Question: I found an example online of how to create a business card listview item using the ObjectListView. It demonstrates using a custom renderer to manually draw each Tile within the control.
The sample involves creating buffered graphics and manually drawing each item. I have this working, however, I am finding that all text I draw on the tile is looking pixelated (no matter what settings I use), especially if I draw small text. For example, using a default system font on a normal form looks fine, but in my renderer it looks jagered.
The code looks like this:
'''
Imports BrightIdeasSoftware
Imports System.Drawing.Drawing2D
Imports System.IO
Public Class StoreListRenderer
Inherits AbstractRenderer
Public Overrides Function RenderItem(e As DrawListViewItemEventArgs, g As Graphics, itemBounds As Rectangle, rowObject As Object) As Boolean
' If we're in any other view than Tile, return false to say that we haven't done
' the rendereing and the default process should do it's stuff
Dim olv As ObjectListView = TryCast(e.Item.ListView, ObjectListView)
If olv Is Nothing OrElse olv.View <> View.Tile Then
Return False
End If
' Use buffered graphics to kill flickers
Dim buffered As BufferedGraphics = BufferedGraphicsManager.Current.Allocate(g, itemBounds)
g = buffered.Graphics
g.Clear(olv.BackColor)
g.SmoothingMode = ObjectListView.SmoothingMode
g.TextRenderingHint = ObjectListView.TextRenderingHint
If e.Item.Selected Then
Me.BorderPen = Pens.White
Me.HeaderBackBrush = New SolidBrush(olv.HighlightBackgroundColorOrDefault)
Else
Me.BorderPen = New Pen(Color.FromArgb(&H33, &H33, &H33))
Me.HeaderBackBrush = New SolidBrush(Color.FromArgb(&H33, &H33, &H33))
End If
DrawStoreCard(g, itemBounds, rowObject, olv, DirectCast(e.Item, OLVListItem))
' Finally render the buffered graphics
buffered.Render()
buffered.Dispose()
' Return true to say that we've handled the drawing
Return True
End Function
Friend BorderPen As New Pen(Color.FromArgb(&H33, &H33, &H33))
Friend TextBrush As Brush = New SolidBrush(Color.FromArgb(&H22, &H22, &H22))
Friend HeaderTextBrush As Brush = Brushes.AliceBlue
Friend HeaderBackBrush As Brush = New SolidBrush(Color.FromArgb(&H33, &H33, &H33))
Friend BackBrush As Brush = Brushes.LemonChiffon
Friend BackgroundBrush As Brush = New SolidBrush(Color.FromArgb(38, 38, 38))
Public Sub DrawStoreCard(g As Graphics, itemBounds As Rectangle, rowObject As Object, olv As ObjectListView, item As OLVListItem)
Try
Dim _store As StoreObject = TryCast(rowObject, StoreObject)
' Allow a border around the card
itemBounds.Inflate(-5, -5)
g.FillRectangle(BackgroundBrush, itemBounds)
Dim ColouredPanelRect As Rectangle = New Rectangle(itemBounds.Left + 7, itemBounds.Top + 7, 70, 70)
g.FillRectangle(Brushes.IndianRed, ColouredPanelRect)
Dim fmt As New StringFormat()
fmt.Alignment = StringAlignment.Center
fmt.LineAlignment = StringAlignment.Center
For i As Integer = 0 To olv.Columns.Count - 1
Dim column As OLVColumn = olv.GetColumn(i)
If column.IsTileViewColumn Then
'Draw Store Number
Using font As New Font(fontMgr("Mentone Lig"), 36, FontStyle.Regular, GraphicsUnit.Pixel)
g.TextRenderingHint = Drawing.Text.TextRenderingHint.AntiAliasGridFit
g.SmoothingMode = Drawing2D.SmoothingMode.AntiAlias
g.DrawString(_store.StoreID, font, BackgroundBrush, ColouredPanelRect, fmt)
End Using
'Draw Store Name
Using string_format As New StringFormat()
string_format.Alignment = StringAlignment.Center
string_format.LineAlignment = StringAlignment.Near
g.SmoothingMode = Drawing2D.SmoothingMode.AntiAlias
g.TextRenderingHint = Drawing.Text.TextRenderingHint.AntiAliasGridFit
g.DrawString(_store.StoreName.ToUpper, New Font("Segoe UI", 9, FontStyle.Regular), Brushes.White, itemBounds, string_format)
End Using
...
'''
I have tried playing around AntiAlias and ClearType but both have the same affect.
Here are my results below with using the same font at the same size:

The text at the top represents a normal label placed on a form. The text at the bottom is text drawn on to a listview item (in Tile mode) using the code above. You can easily identify the difference and see that it is not as smooth. Also the larger I make the text the more unsmooth it gets. I have tried playing around with all the settings and currently have it set to:
'''
g.TextRenderingHint = Drawing.Text.TextRenderingHint.ClearTypeGridFit
g.SmoothingMode = Drawing2D.SmoothingMode.AntiAlias
g.CompositingQuality = Drawing2D.CompositingQuality.HighQuality
g.PixelOffsetMode = PixelOffsetMode.HighQuality
'''
Thanks
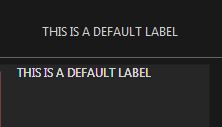
Answer: Okay, I ended up working this out by going through the example again.
The problem was that I was dropping the scaling element from my code which seemed to be causing the pixilation of the text.
By adding the following code back in, it has corrected the smoothness of the text:
'''
Dim size As SizeF = g.MeasureString(txt, font, CInt(itemBounds.Width), fmt)
g.TextRenderingHint = Drawing.Text.TextRenderingHint.ClearTypeGridFit
'''
So my overall code looks like this:
'''
Using font As New Font("Segoe UI", 9, FontStyle.Regular)
' Measure the height of the title
txt = column.GetStringValue(rowObject)
Dim size As SizeF = g.MeasureString(txt, font, CInt(itemBounds.Width), fmt)
g.TextRenderingHint = Drawing.Text.TextRenderingHint.ClearTypeGridFit
g.SmoothingMode = Drawing2D.SmoothingMode.AntiAlias
g.CompositingQuality = Drawing2D.CompositingQuality.HighQuality
g.PixelOffsetMode = PixelOffsetMode.HighQuality
g.DrawString(txt, font, Brushes.LightGray, itemBounds, fmt)
End Using
'''